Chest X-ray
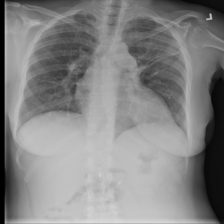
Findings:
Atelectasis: negative
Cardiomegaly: negative
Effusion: negative
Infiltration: negative
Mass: negative
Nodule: negative
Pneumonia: negative
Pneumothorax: negative
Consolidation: negative
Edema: negative
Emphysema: negative
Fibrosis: negative
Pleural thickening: negative
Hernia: negative